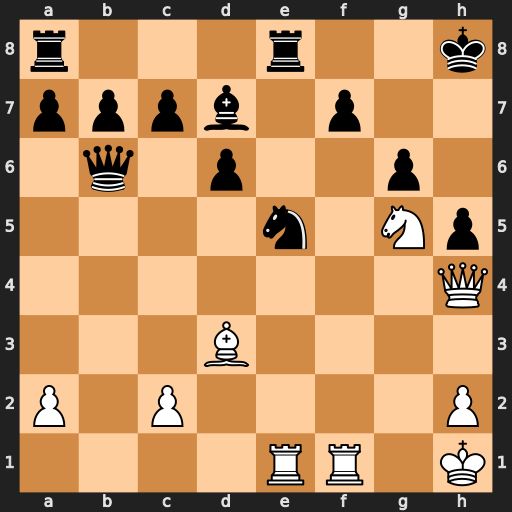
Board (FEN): r3r2k/pppb1p2/1q1p2p1/4n1Np/7Q/3B4/P1P4P/4RR1K
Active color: w
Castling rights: -
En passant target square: -
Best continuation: Nxf7+ Kg7 Qf6+